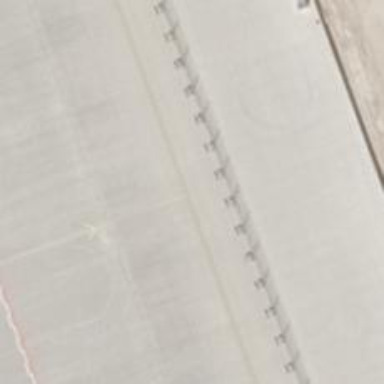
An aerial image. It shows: Parking position at the airport on concrete surface.